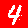
Digit: 4